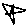
Label: star